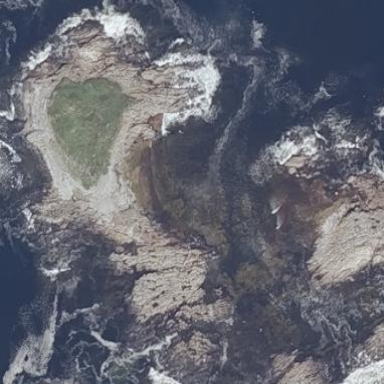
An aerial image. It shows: Islet located along the natural coastline.